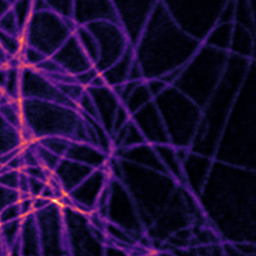
Label: Super-resolution Microtubules image